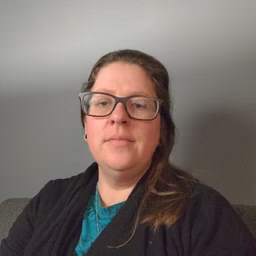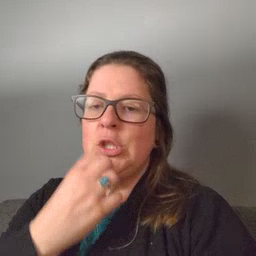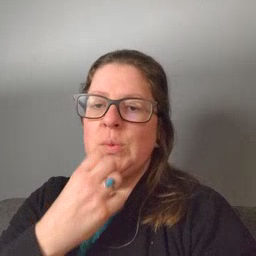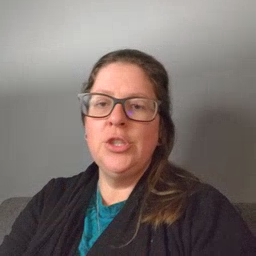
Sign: underwear